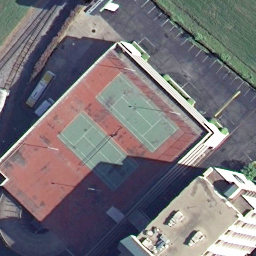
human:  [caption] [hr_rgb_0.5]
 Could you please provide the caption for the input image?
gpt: Two tennis courts were neatly arranged on the red floor.

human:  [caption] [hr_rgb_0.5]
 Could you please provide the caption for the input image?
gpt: The two tennis courts were neatly arranged on the red floor.

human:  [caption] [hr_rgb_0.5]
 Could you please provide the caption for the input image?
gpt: Two tennis courts lined up on red clay.

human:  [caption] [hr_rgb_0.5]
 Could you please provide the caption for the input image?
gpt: The two tennis courts are neatly arranged and spread on red clay.

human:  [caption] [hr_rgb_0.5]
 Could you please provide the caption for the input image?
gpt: The two tennis courts are neatly arranged on red clay.